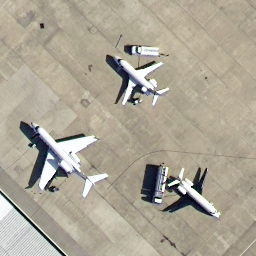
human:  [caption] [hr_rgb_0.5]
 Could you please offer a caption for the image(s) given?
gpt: There are three airplanes in the airport .

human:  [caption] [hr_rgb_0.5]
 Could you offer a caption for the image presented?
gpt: Three airplanes with different size are stopped at the airport .

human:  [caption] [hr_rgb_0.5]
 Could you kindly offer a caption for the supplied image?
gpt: Three airplanes are stopped at the airport .

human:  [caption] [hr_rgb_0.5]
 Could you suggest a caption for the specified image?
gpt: There are one big and two small airplanes stopped at the airport .

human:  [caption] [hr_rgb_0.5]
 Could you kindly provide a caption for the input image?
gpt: Three white airplanes are stopped at the airport .